Field crop: maize
Growth stage: 2
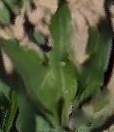
Species: maize